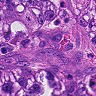
Metastatic tissue present: yes